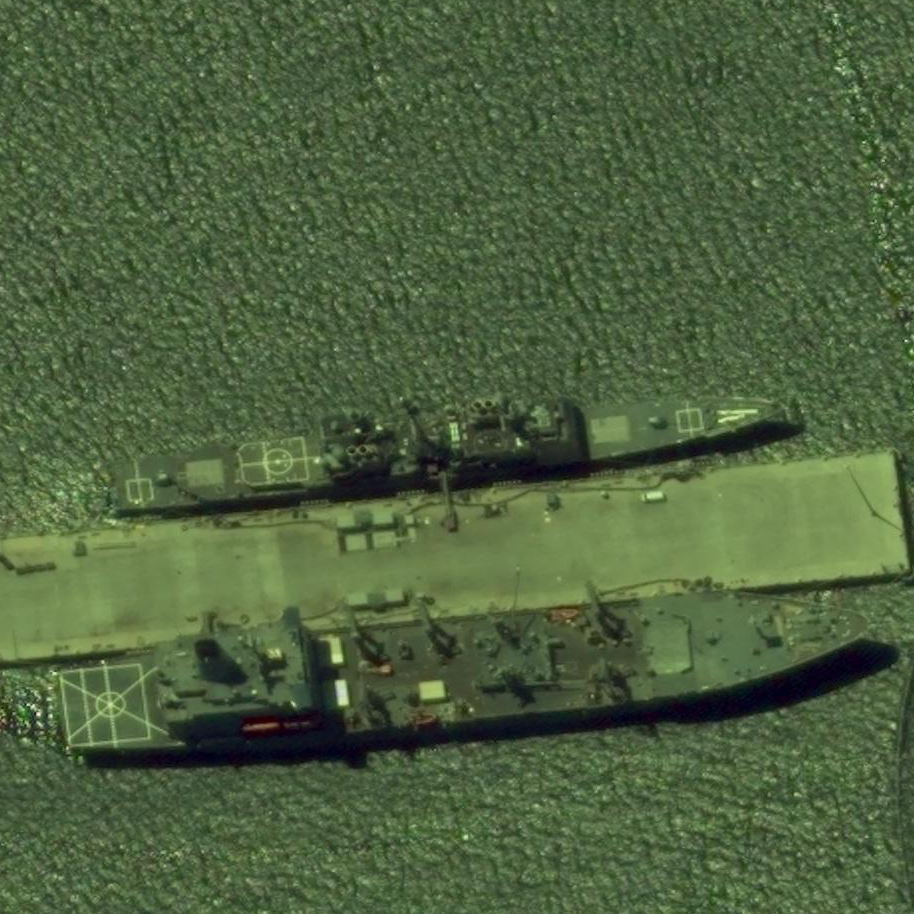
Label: cruiser